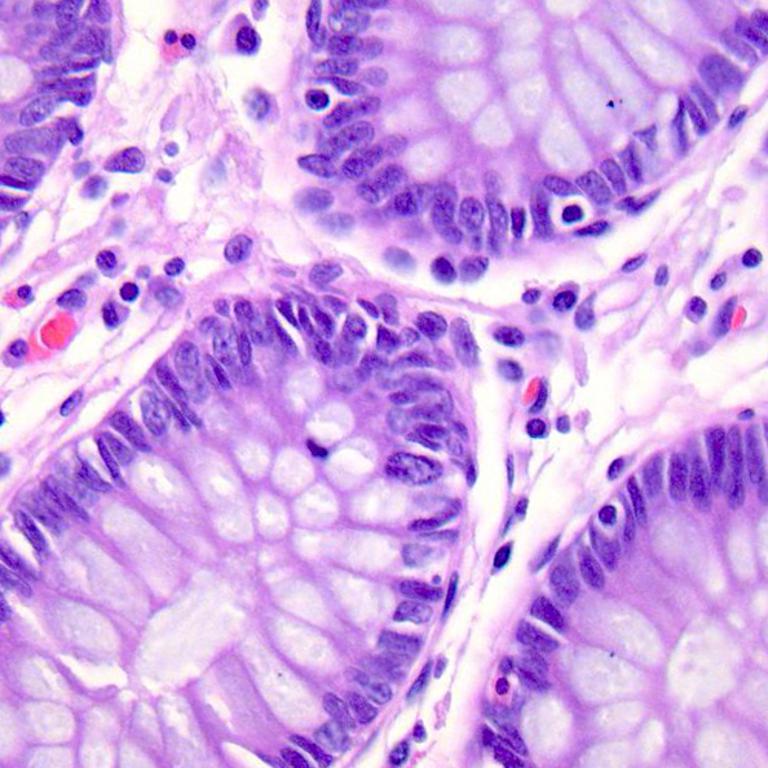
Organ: colon
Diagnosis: benign